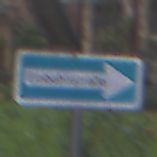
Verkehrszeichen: EinbahnstrasseRechtsweisend
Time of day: Midday
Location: Outdoor (Urban)
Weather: Overcast
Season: NotSpecified
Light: Natural